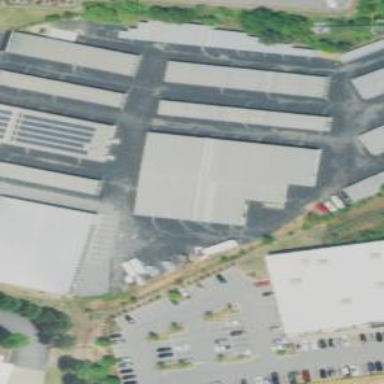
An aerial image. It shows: Storage rental shop located in building.